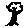
Label: tree